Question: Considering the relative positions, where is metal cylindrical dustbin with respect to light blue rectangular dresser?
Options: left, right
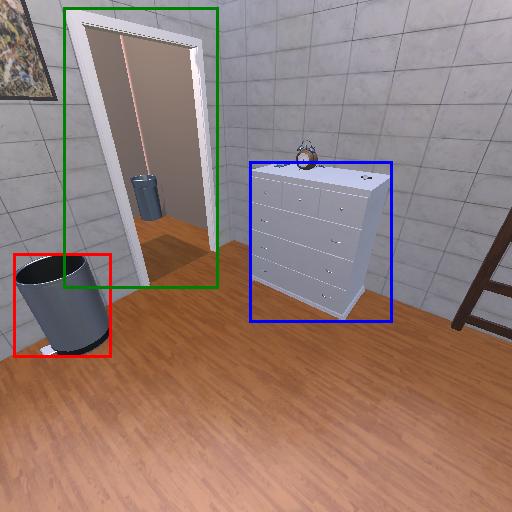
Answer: left